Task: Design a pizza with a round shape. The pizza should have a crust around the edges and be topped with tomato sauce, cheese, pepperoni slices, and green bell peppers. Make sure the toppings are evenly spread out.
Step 0:
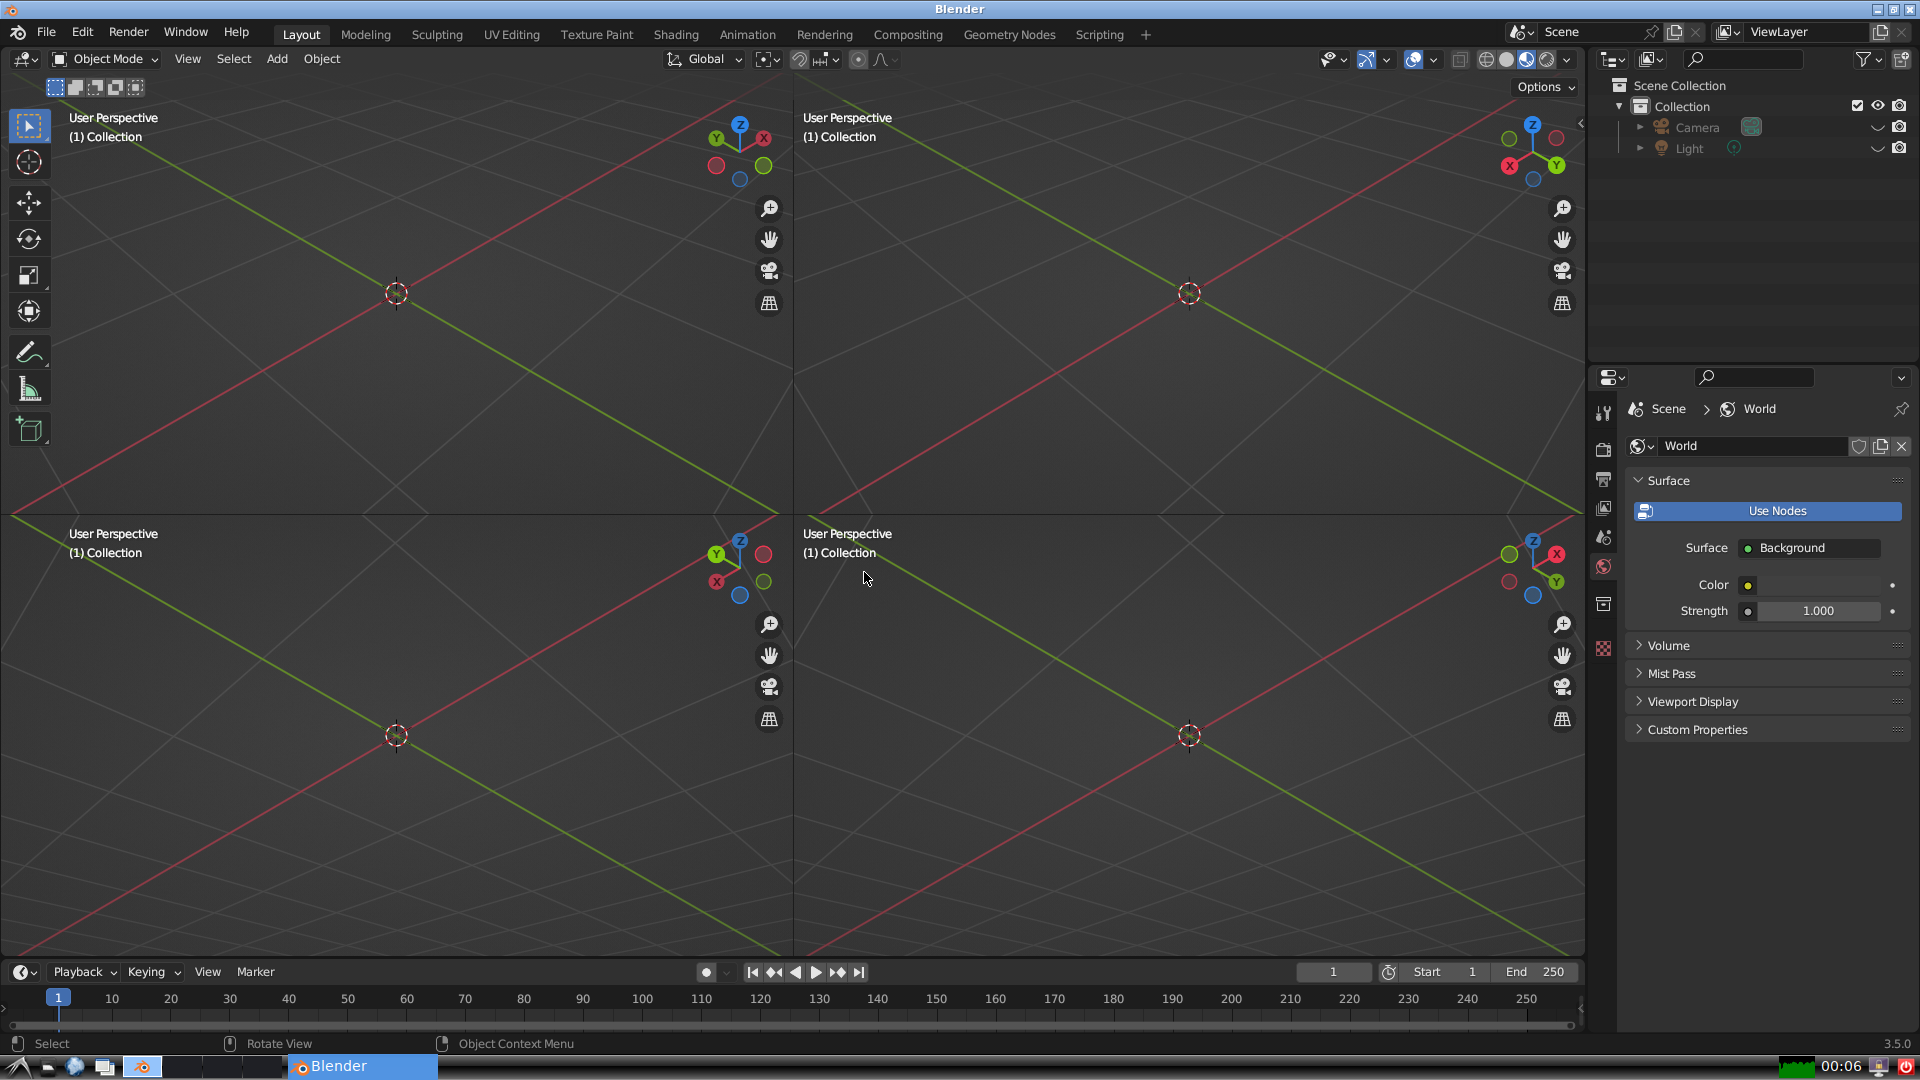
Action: {"mouse_move": [278, 58]}